Question: I'm reviewing an execution plan to see why a stored procedure is running slowly. However in the execution plan window instead of the useful 'Missing Indexes' text I get '** Restricted Text **' instead.
This has perked my curiosity as I've not seen it before and can't find a reference to it googling or indeed searching SO.
Could someone please explain what this is telling me and, if possible, how to un-restrict the text - I'm guessing that SSMS is trying to tell me something but whatever its trying to tell me is quite verbose and being replaced with this text instead.
?
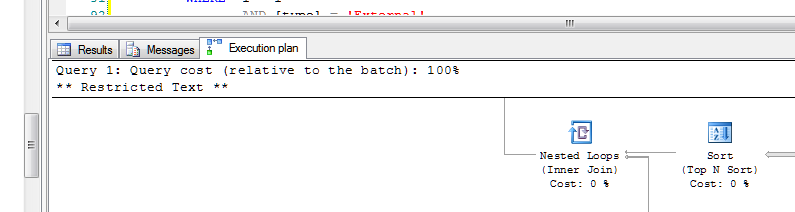
Answer: There are a few cases where the client tools will obfuscate the query text, in different tools, depending on version:
1. the use of sp_password
2. the creation of a login WITH PASSWORD
3. the WITH ENCRYPTION option
4. certain encryption / decryption functions
With credit to @Lamak, <URL> and try this:
'''
CREATE LOGIN Lamak WITH PASSWORD = 'W0W, L@m@k is $m@rt!';
'''
Depending on version, SSMS will either give you a plan with '** Restricted Text **' in place of the actual command you wrote, or not give you a plan at all. I think modern versions simply don't bother exposing plans for DDL because, well, why? What are you going to do with this information? Optimize 'CREATE LOGIN'? Add an index to 'sys.server_principals'? You can't do any of these things to optimize DDL.
However, even when the query text is replaced with this obfuscation, it shouldn't block any missing indexes from showing up. It's the that is getting blocked out, not the missing index suggestion. Here is proof, using your favorite copy of AdventureWorks:
'''
USE AdventureWorks;
GO
CREATE SYMMETRIC KEY SymKey1 WITH ALGORITHM = AES_256
ENCRYPTION BY PASSWORD = 'abcd1234$%^&';
OPEN SYMMETRIC KEY symKey1 DECRYPTION BY PASSWORD = 'abcd1234$%^&';
'''
Now, turn actual execution plan on:
'''
SELECT TOP (10) DecryptByKey(CreditCardApprovalCode),
SalesOrderID, PurchaseOrderNumber, CreditCardApprovalCode
FROM Sales.SalesOrderHeader
WHERE PurchaseOrderNumber LIKE 'PO147%';
'''
Results:

At first I thought SSMS was obscuring the text, but no, this is in the plan XML, so it's SQL Server itself which prevents the actual text from getting out. Likely it feels it necessary to obscure the text so that the part of the batch that reveals a probably sensitive password isn't transmitted later to other users (which may happen if you save the showplan and pass it along). You can inspect the XML yourself to see this:
'''
<Batch>
<Statements>
<StmtSimple ... StatementText="** Restricted Text **" ...
'''
You can also see that 'INPUTBUFFER' is 'NULL'. Turn off actual execution plan, run the query again, and from another window run:
'''
DBCC INPUTBUFFER(<spid from first window>);
'''
The 'Event Info' column will be 'NULL'. You will also see that the query plan does not get stored:
'''
SELECT * FROM sys.dm_exec_query_stats AS s
CROSS APPLY sys.dm_exec_sql_text(s.sql_handle) AS t
WHERE t.text LIKE '%Decrypt'+'ByKey(%';
'''
Now, run the query again, but this time comment out the 'DecryptByKey' bit:
'''
SELECT TOP (10) --DecryptByKey(CreditCardApprovalCode),
SalesOrderID, PurchaseOrderNumber, CreditCardApprovalCode
FROM Sales.SalesOrderHeader
WHERE PurchaseOrderNumber LIKE 'PO147%';
'''
Now, the query against the DMVs above will return one row: the one with the commented-out reference. Also, 'DBCC INPUTBUFFER' will show the query you ran instead of 'NULL'.
---
Don't forget to clean up:
'''
CLOSE SYMMETRIC KEY symKey1;
DROP SYMMETRIC KEY symKey1;
'''